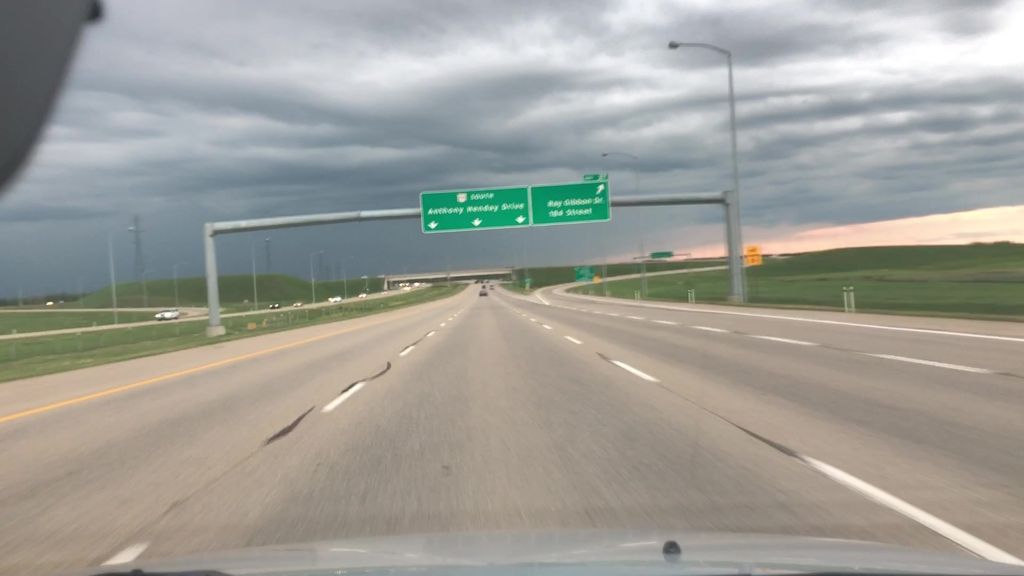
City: edmonton